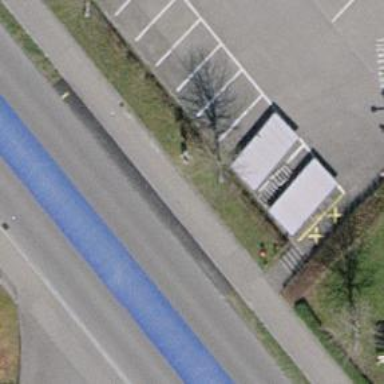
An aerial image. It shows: Bus stop with platform for public transport.